Current action and preconditions to check: trajectory_clear

Your task: For each precondition in the list above, predict whether it will hold at this action.

Consider the current scene as observed from the mobile robot's camera, and analyze the predicted future states of all dynamic agents (e.g., people, animals, vehicles, or any moving entities) within the NEXT SECOND.

IMPORTANT: Only answer "very likely" if you are absolutely certain—based on strong, clear evidence—that a dynamic agent will violate the precondition in the predicted future state. Do NOT answer "very likely" for unlikely, ambiguous, or low-probability risks.

Ask yourself for each precondition: Is there a high probability, with clear and convincing evidence, that the predicted future states of any dynamic agent will interfere with the predicted future state of the currently executing action within the NEXT SECOND, causing that precondition to fail?

Assess the risk level based on these predictions. Use "likely" or "very likely" if motions create a clear risk of interference.

Use "neutral" or "improbable" if agents are nearby but their predicted paths are clearly diverging or non-conflicting.

Failure Risk Categories: "very improbable", "improbable", "neutral", "likely", "very likely"

Answer Format: Output ONLY the probability_of_failure value from these categories: "very improbable", "improbable", "neutral", "likely", "very likely"

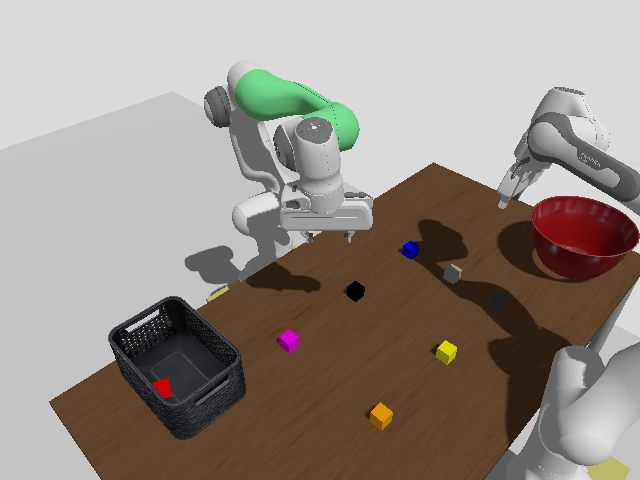

Answer: very improbable